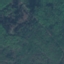
Land use / land cover: Forest